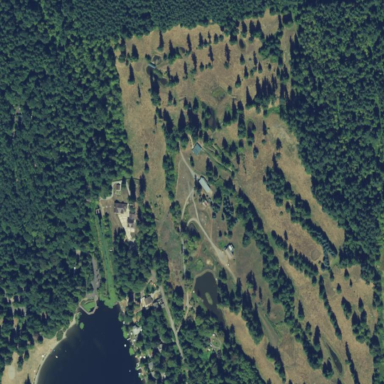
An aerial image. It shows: Golf course surrounded by greenery.